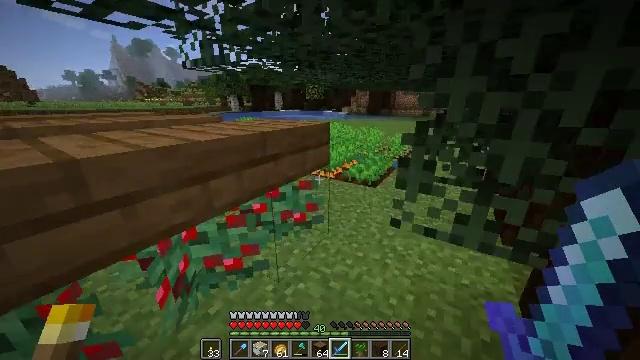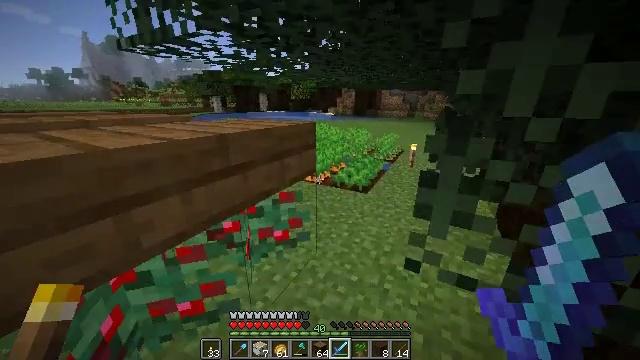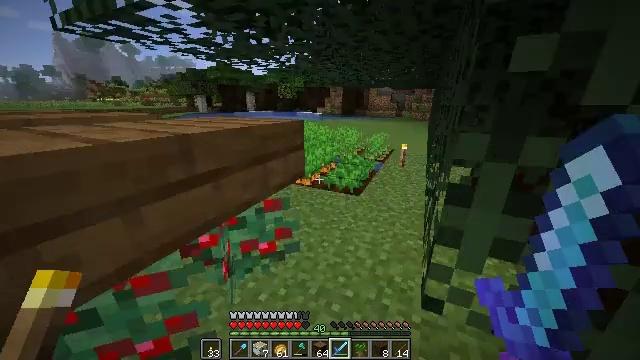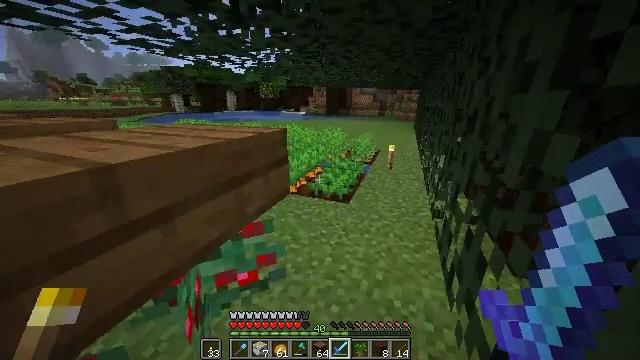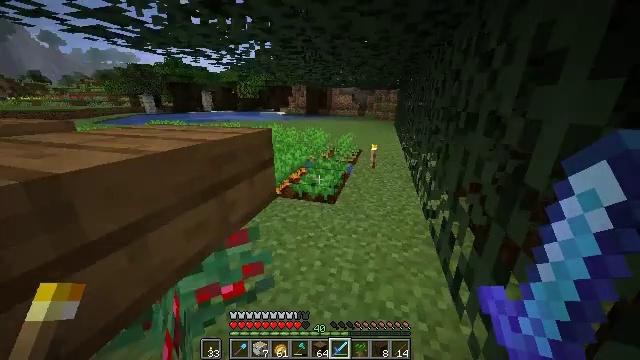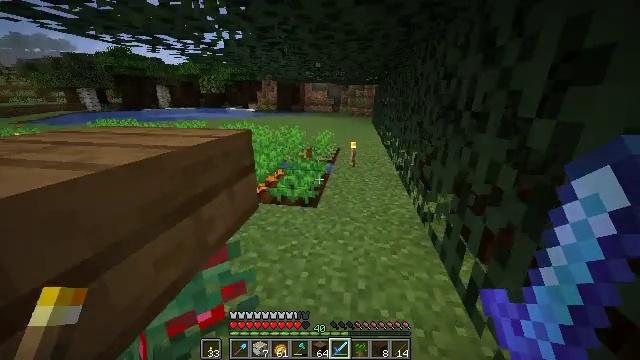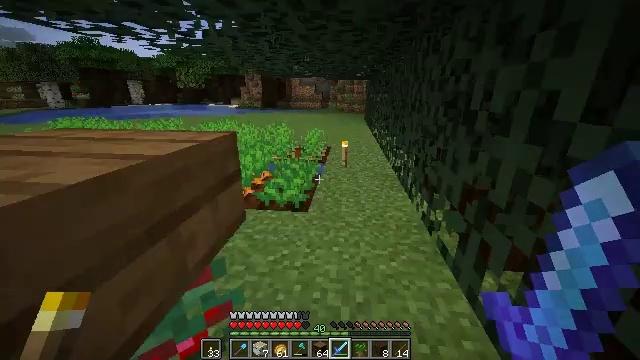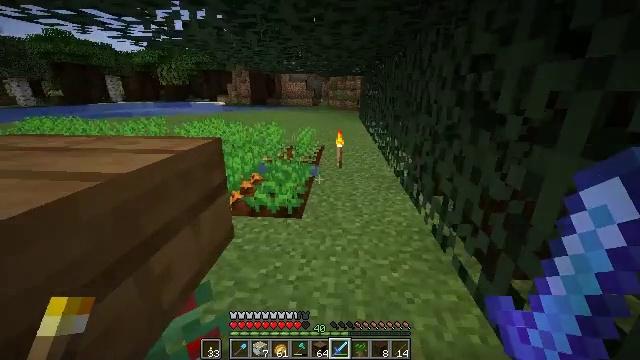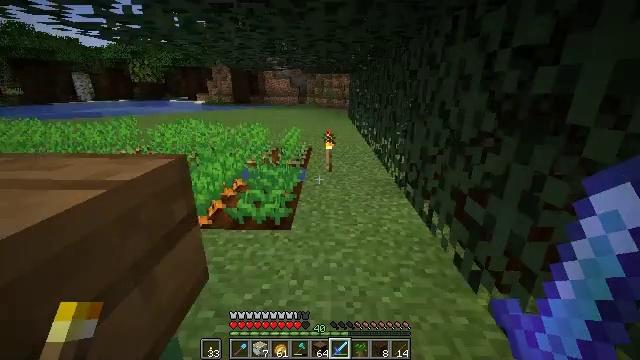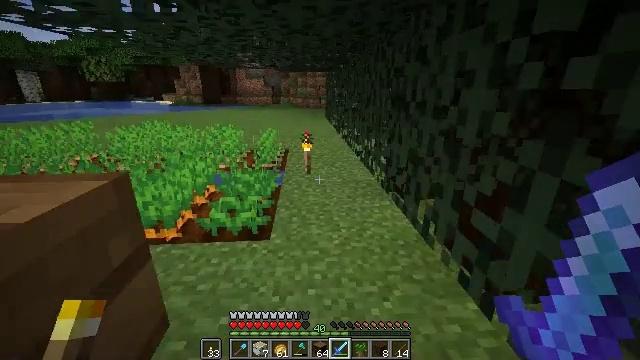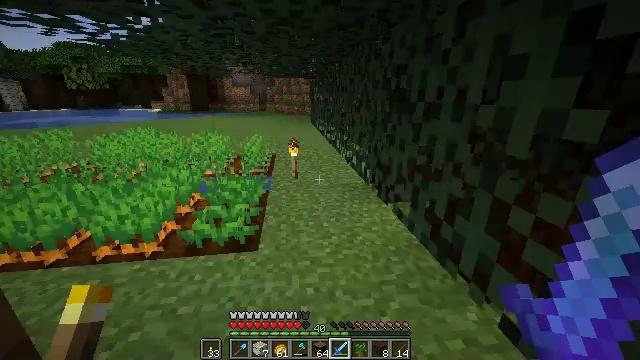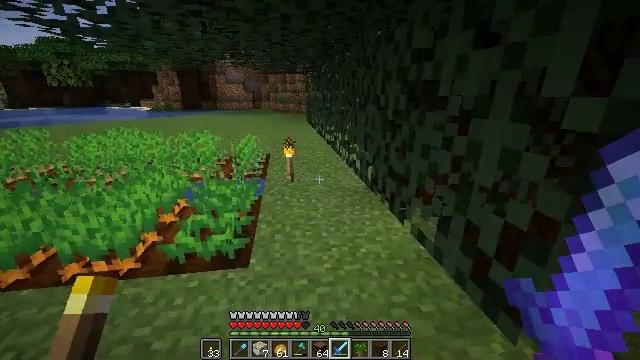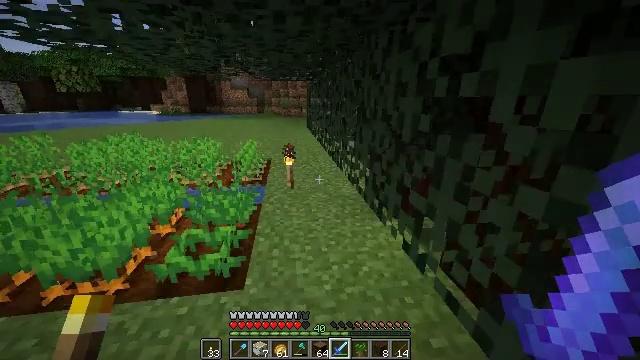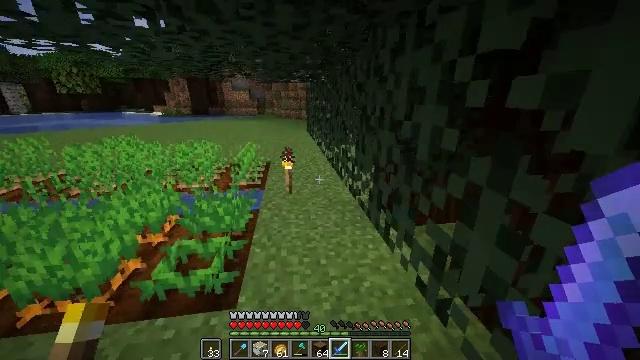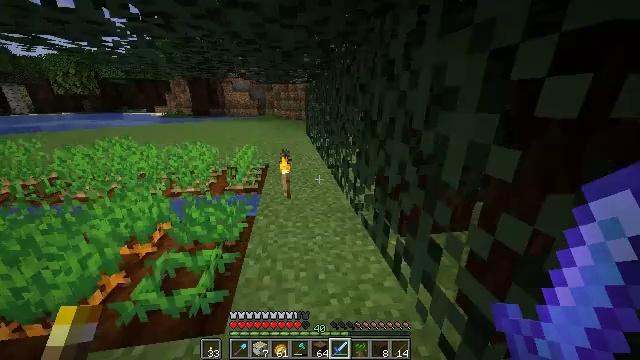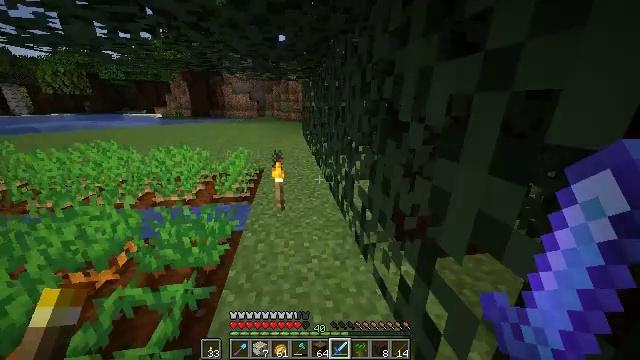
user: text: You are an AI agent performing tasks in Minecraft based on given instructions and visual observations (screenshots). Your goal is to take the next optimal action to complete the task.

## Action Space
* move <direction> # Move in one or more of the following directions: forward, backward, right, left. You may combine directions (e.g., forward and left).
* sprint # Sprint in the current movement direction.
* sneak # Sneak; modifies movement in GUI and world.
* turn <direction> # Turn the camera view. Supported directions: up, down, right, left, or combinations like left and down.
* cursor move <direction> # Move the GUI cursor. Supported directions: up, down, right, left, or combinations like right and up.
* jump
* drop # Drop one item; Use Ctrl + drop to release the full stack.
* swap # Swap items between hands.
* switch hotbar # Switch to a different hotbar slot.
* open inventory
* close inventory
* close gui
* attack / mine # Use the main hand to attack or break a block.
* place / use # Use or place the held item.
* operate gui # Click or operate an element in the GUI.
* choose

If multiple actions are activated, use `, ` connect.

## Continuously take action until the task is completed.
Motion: motion action
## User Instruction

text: Collect some oak leaves.
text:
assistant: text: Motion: move forward, turn right
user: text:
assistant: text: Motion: move forward, sprint, turn right
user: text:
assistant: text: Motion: move forward, sprint, turn right
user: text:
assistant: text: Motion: move forward, sprint, turn right
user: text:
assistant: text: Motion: move forward, sprint, turn right
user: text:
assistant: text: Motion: move forward, turn right
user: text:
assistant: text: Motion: move forward, turn right
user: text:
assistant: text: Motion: move forward, sprint, turn right
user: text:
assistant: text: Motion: move forward, sprint, turn right
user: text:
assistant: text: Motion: move forward, sprint, turn right
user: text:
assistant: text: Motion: move forward
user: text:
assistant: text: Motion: move forward
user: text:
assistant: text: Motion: move forward, sprint
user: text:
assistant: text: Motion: move forward, sprint
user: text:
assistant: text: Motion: move forward, sprint
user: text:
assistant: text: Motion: move forward, sprint
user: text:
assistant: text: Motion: move forward
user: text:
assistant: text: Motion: move forward, turn left
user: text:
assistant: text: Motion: move forward, sprint, turn left
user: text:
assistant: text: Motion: move forward, sprint, turn left
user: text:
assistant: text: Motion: move forward, sprint
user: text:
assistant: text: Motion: move forward, sprint
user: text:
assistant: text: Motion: move forward
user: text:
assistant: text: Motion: move forward
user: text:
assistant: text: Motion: move forward, sprint
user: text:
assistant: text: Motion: move forward, sprint
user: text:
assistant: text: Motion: move forward, sprint
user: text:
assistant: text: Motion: move forward, sprint, turn right
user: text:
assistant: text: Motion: move forward, turn right
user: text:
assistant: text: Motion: move forward, turn right